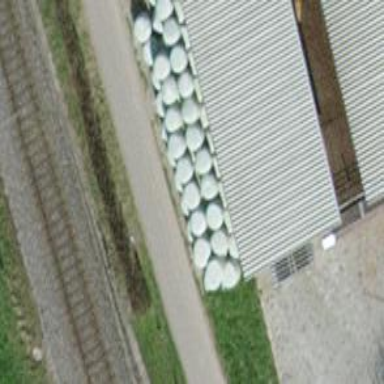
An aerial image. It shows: Asphalt track with grade1 quality. It is designed for agricultural vehicles.